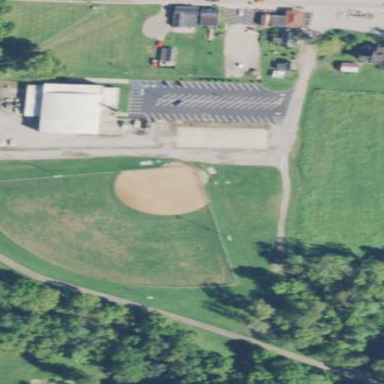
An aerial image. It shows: Baseball pitch for leisure land.